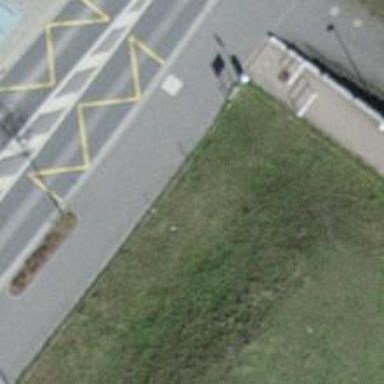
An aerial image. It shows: Bus stop with platform for public transport.